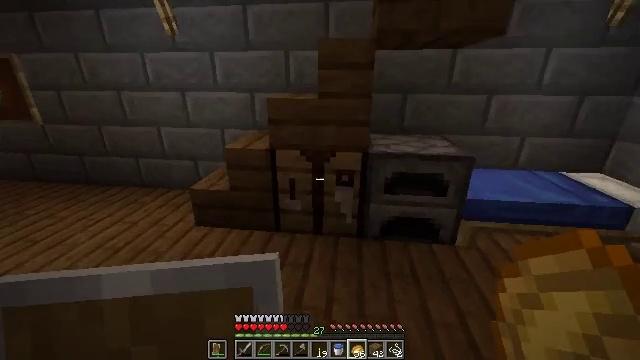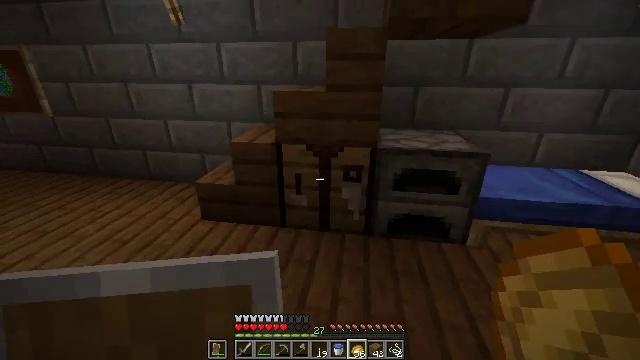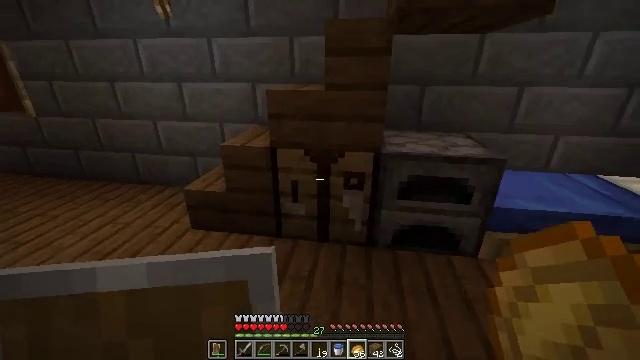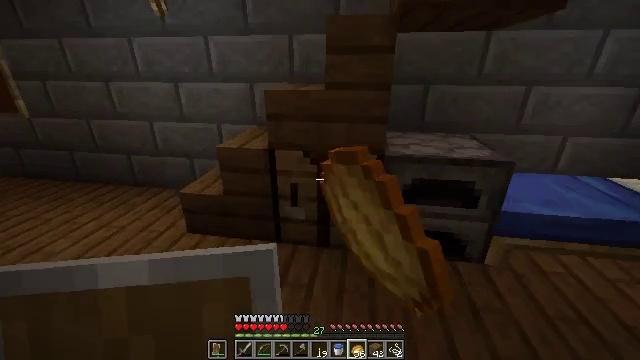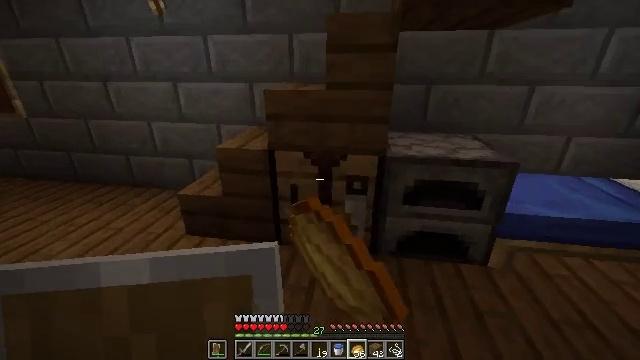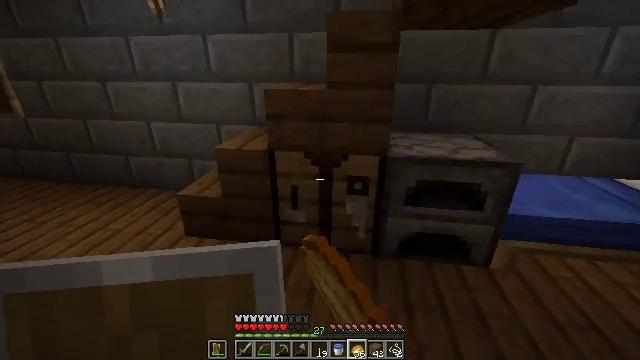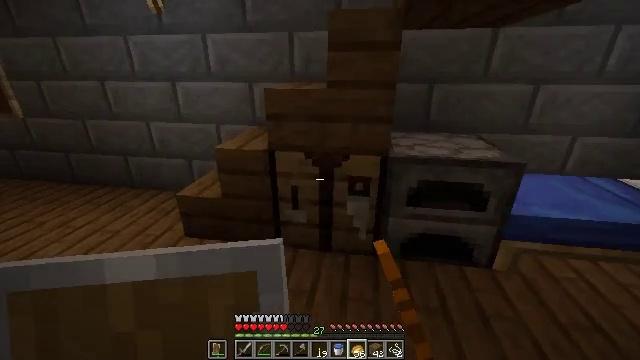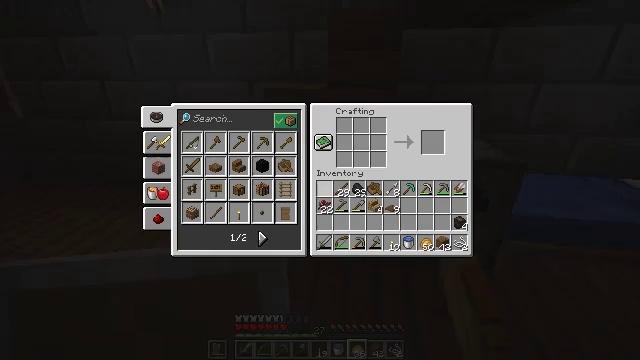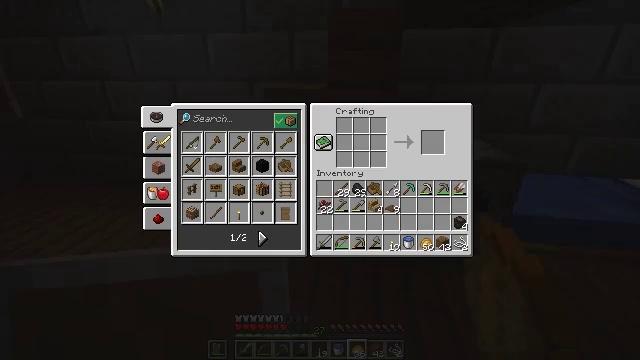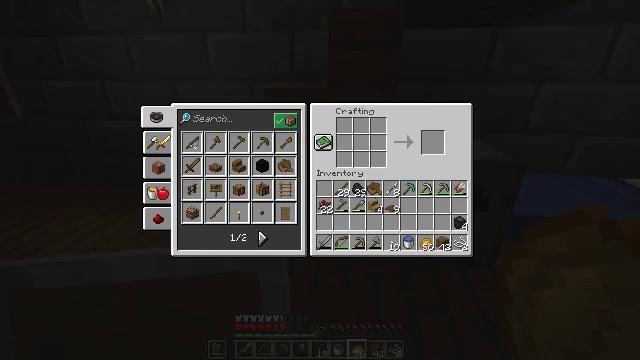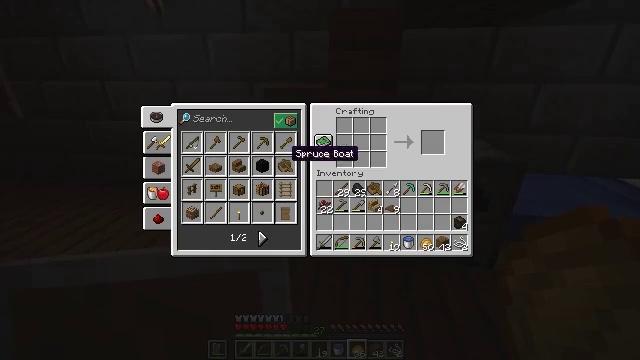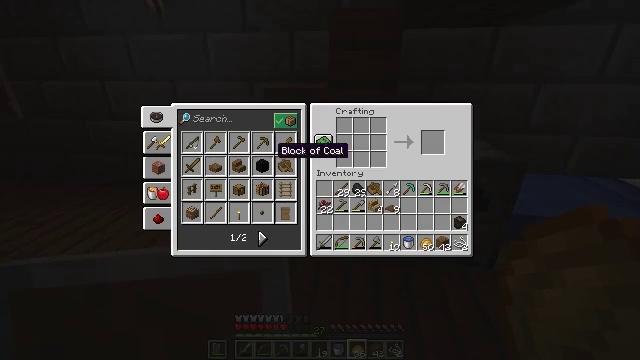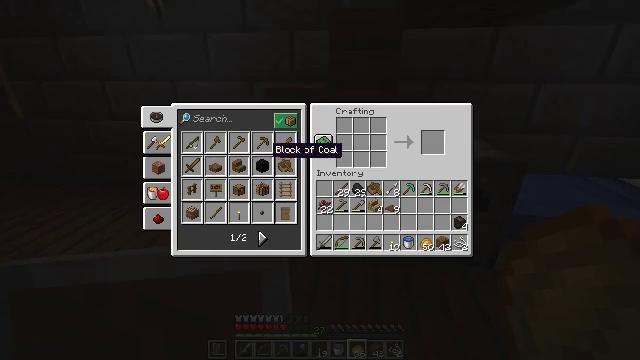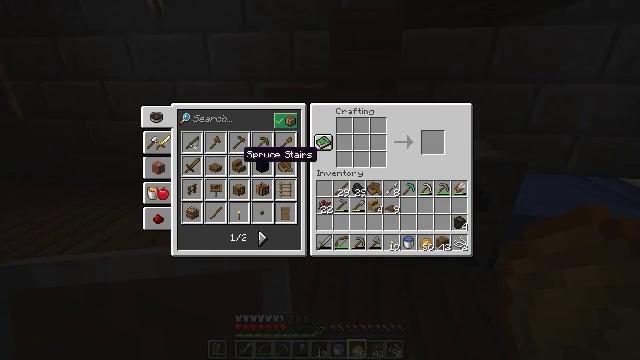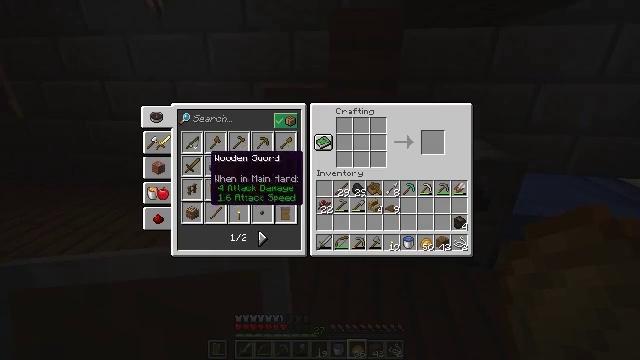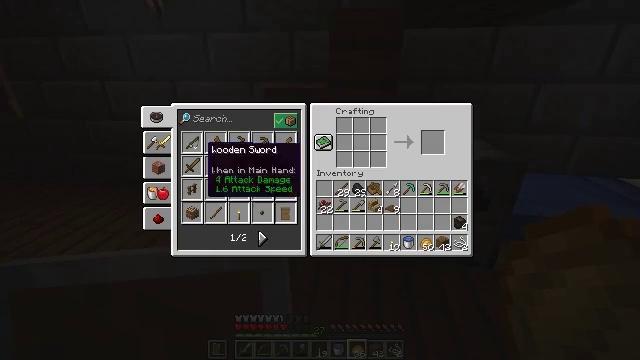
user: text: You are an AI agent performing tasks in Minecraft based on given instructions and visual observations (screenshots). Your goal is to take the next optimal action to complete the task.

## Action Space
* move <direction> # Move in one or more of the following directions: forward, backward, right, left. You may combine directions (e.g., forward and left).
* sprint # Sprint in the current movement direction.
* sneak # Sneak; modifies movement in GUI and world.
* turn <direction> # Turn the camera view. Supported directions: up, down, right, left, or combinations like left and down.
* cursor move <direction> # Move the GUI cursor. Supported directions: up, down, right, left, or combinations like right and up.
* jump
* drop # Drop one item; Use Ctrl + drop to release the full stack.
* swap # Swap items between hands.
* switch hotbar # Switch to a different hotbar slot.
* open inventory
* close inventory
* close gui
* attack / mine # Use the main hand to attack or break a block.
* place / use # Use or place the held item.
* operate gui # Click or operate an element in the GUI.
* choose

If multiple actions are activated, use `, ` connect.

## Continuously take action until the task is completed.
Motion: motion action
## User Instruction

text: Produce a fishing rod using the crafting table.
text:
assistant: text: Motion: move forward, turn left and down
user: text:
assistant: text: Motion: use / place
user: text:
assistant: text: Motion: use / place
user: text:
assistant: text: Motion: no_op
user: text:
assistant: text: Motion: no_op
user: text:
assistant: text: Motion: no_op
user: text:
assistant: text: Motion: no_op
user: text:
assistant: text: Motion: no_op
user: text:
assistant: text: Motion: cursor move left and up
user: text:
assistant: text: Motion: cursor move left
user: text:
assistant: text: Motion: cursor move left
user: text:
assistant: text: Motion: no_op
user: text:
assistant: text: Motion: cursor move left
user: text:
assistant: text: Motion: cursor move left
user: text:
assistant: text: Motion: cursor move up
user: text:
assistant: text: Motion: cursor move up
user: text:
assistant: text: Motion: no_op
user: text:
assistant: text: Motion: operate gui
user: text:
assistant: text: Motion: operate gui
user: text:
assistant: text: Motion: cursor move right
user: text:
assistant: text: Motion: cursor move right and down
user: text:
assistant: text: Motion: cursor move right
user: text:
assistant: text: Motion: cursor move right
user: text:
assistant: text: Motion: cursor move right
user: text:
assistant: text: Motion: no_op
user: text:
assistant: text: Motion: operate gui
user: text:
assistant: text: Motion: operate gui
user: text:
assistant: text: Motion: no_op
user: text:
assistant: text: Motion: cursor move down
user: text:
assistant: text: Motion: cursor move right and down